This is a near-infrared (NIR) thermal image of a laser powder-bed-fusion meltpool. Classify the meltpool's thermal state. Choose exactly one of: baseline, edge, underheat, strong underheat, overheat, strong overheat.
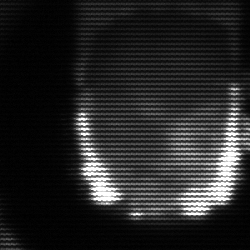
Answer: baseline